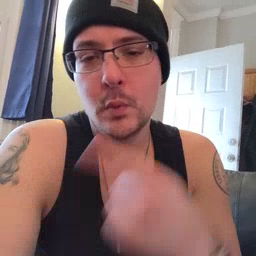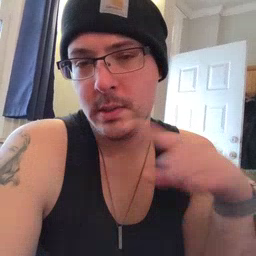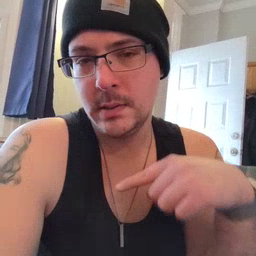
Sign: weus